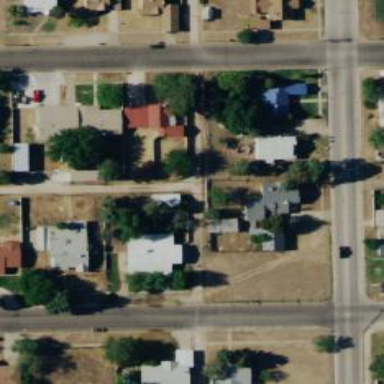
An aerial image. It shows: Alley classified as service road.